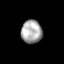
Tissue: skin
Cell type: Epithelial cells
Senescence score: 0.2181
Nuclear area (px): 478
Mean DAPI intensity: 167.37